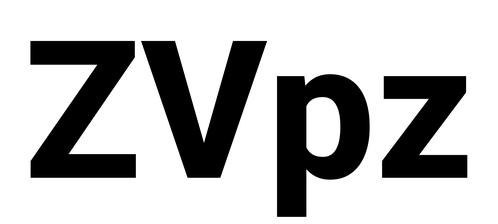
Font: Roboto_ExtraBold